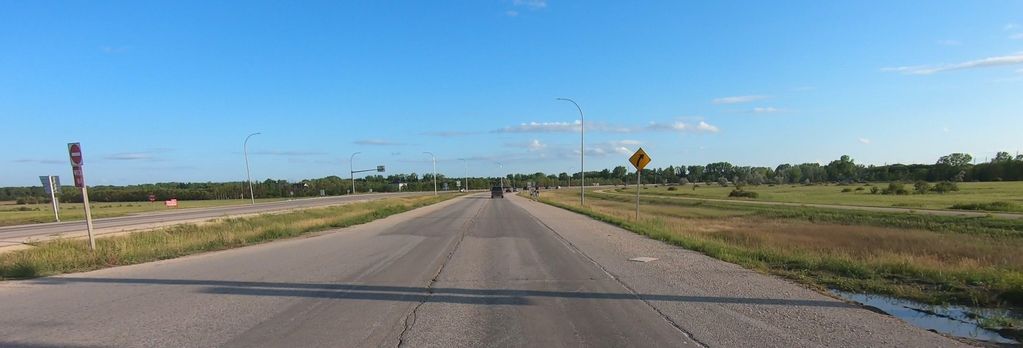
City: winnipeg